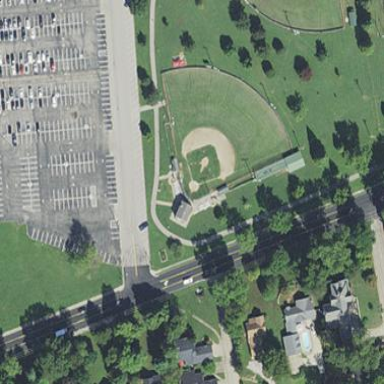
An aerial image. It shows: Baseball pitch for leisure and sports activities.